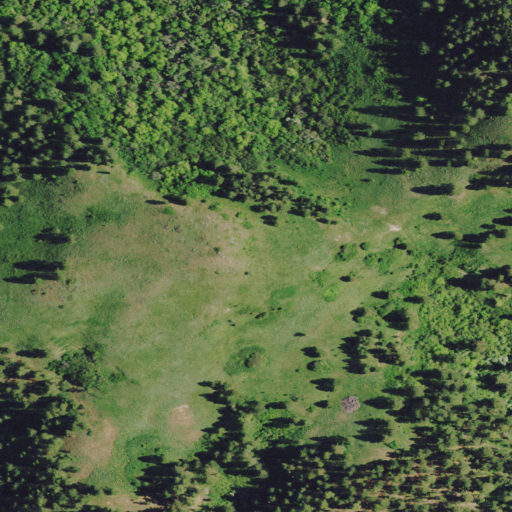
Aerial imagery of mountain in Montana named Shortys Hill containing evergreen forest, grassland, deciduous forest, and shrub